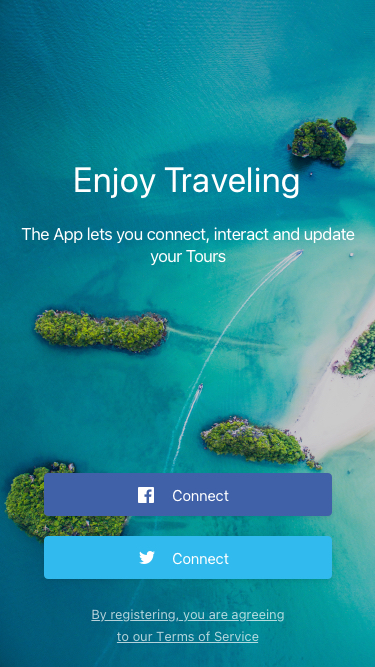
Text in this UI design:
By registering, you are agreeing
to our Terms of Service
Connect
Connect
Enjoy Traveling
The App lets you connect, interact and update your Tours